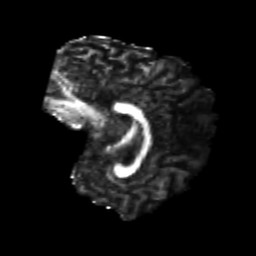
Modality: FA
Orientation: sagittal
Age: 24
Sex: male
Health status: healthy
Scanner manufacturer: philips
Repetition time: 7.39 s
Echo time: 0.08599 s